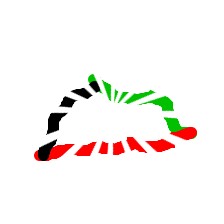
Shape: triangle